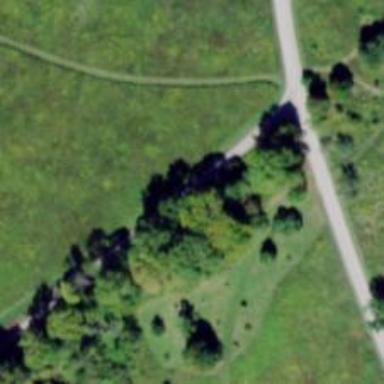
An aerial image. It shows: Footway for hiking.